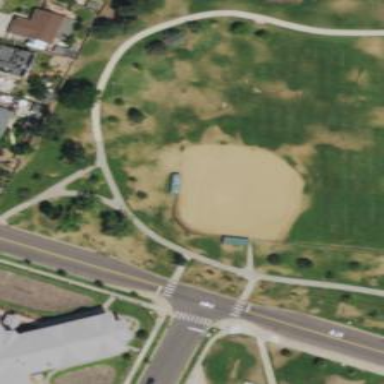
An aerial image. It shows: Baseball pitch for leisure and sports activities.